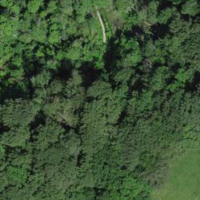
EUNIS habitat code: 41
Species observed at this site:
Corvus corone
Fraxinus excelsior
Cepaea nemoralis
Alcedo atthis
Fagus sylvatica
Sylvia borin
Sylvia atricapilla
Larus michahellis
Erithacus rubecula
Phoenicurus ochruros
Aesculus hippocastanum
Equisetum hyemale
Periparus ater
Cyanistes caeruleus
Anas platyrhynchos
Ilex aquifolium
Passer domesticus
Fringilla coelebs
Carduelis carduelis
Turdus merula
Circus aeruginosus
Acer campestre
Acer pseudoplatanus
Sinodendron cylindricum